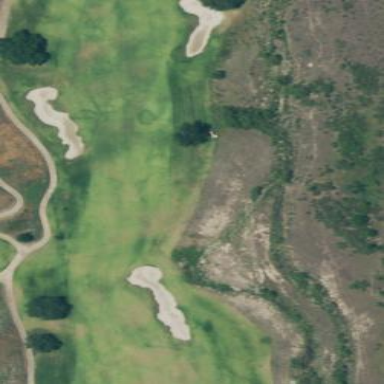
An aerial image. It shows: Grassy area designated as golf fairway.